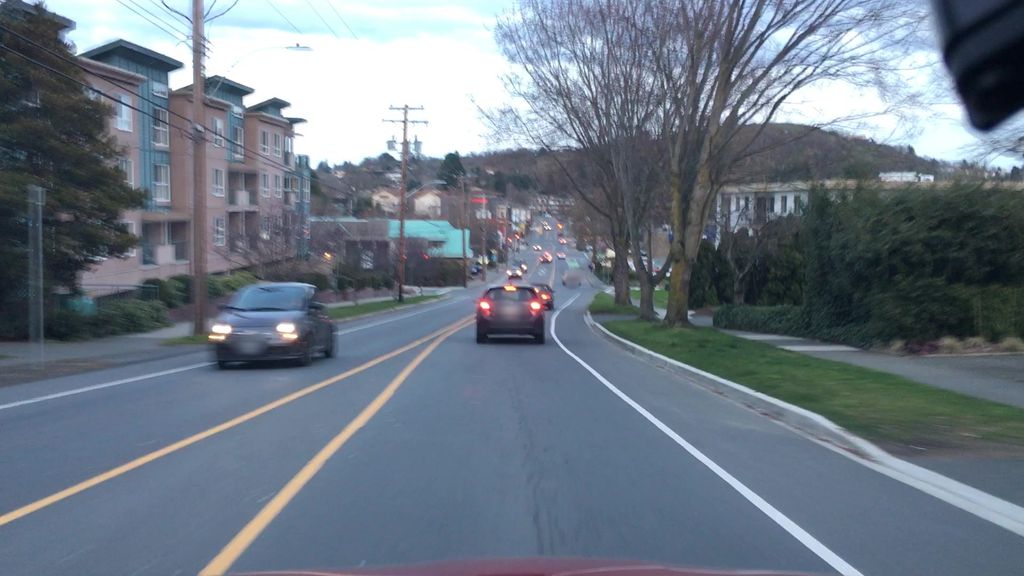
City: victoria